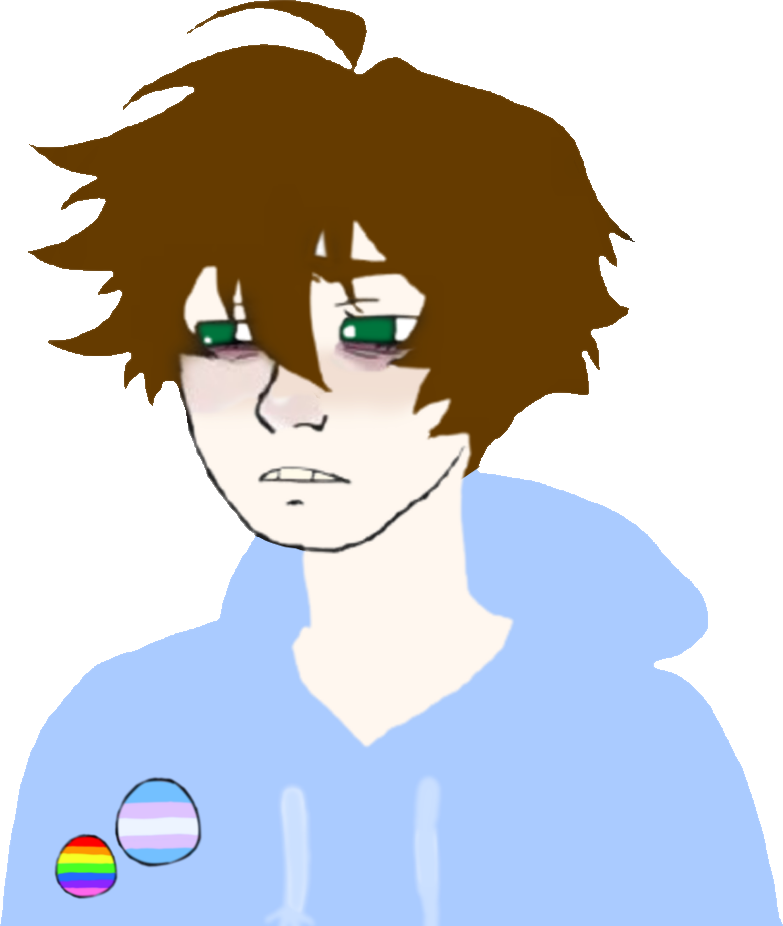
Label: 5_Twinkjak